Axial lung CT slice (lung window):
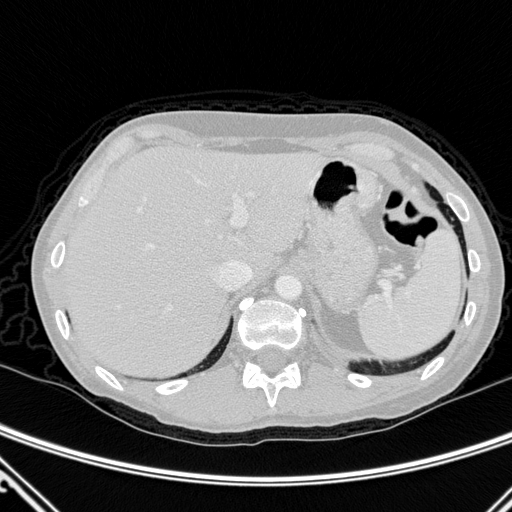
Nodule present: no